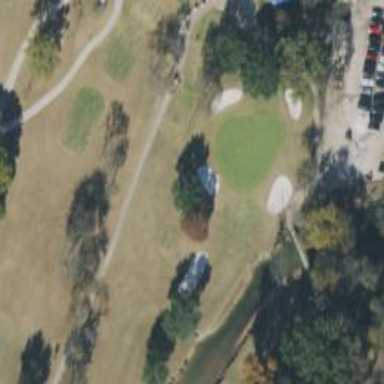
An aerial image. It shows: Golf rough area.